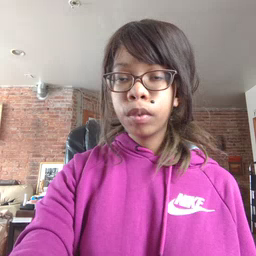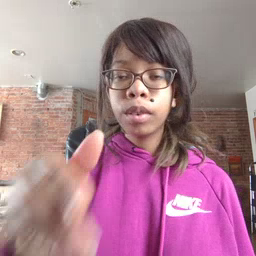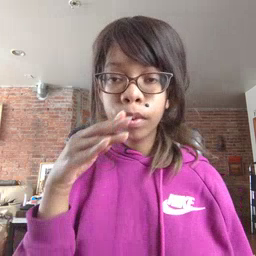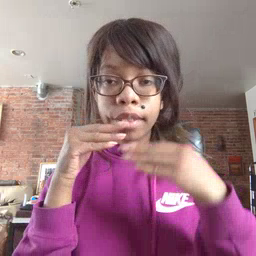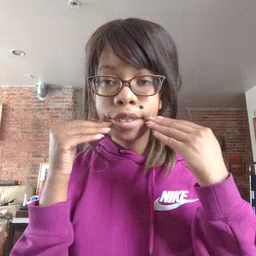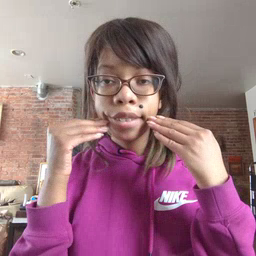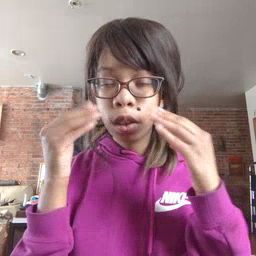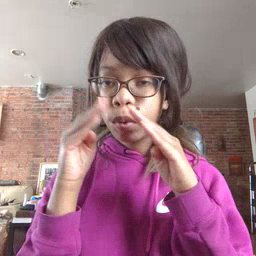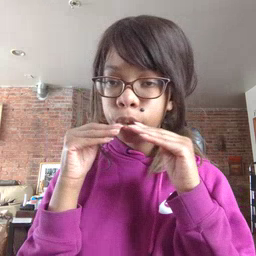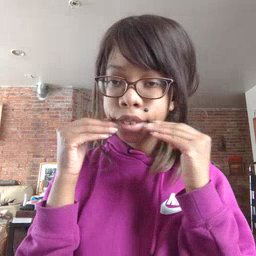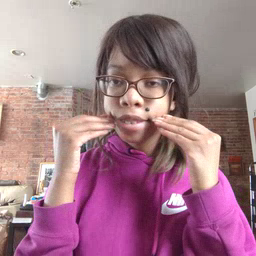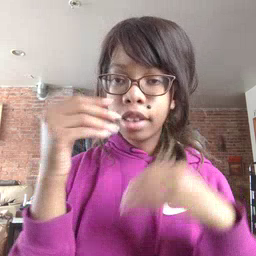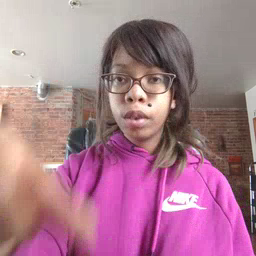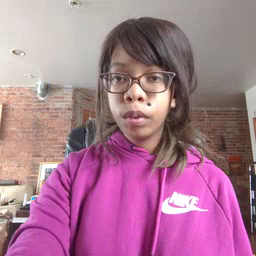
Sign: smile